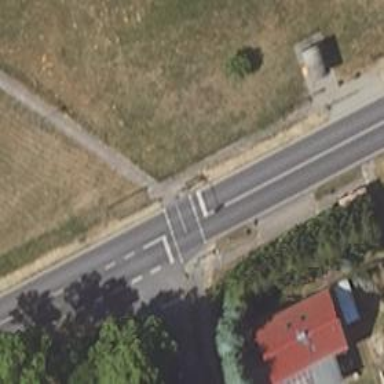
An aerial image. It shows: Secondary road with asphalt surface.